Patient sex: M
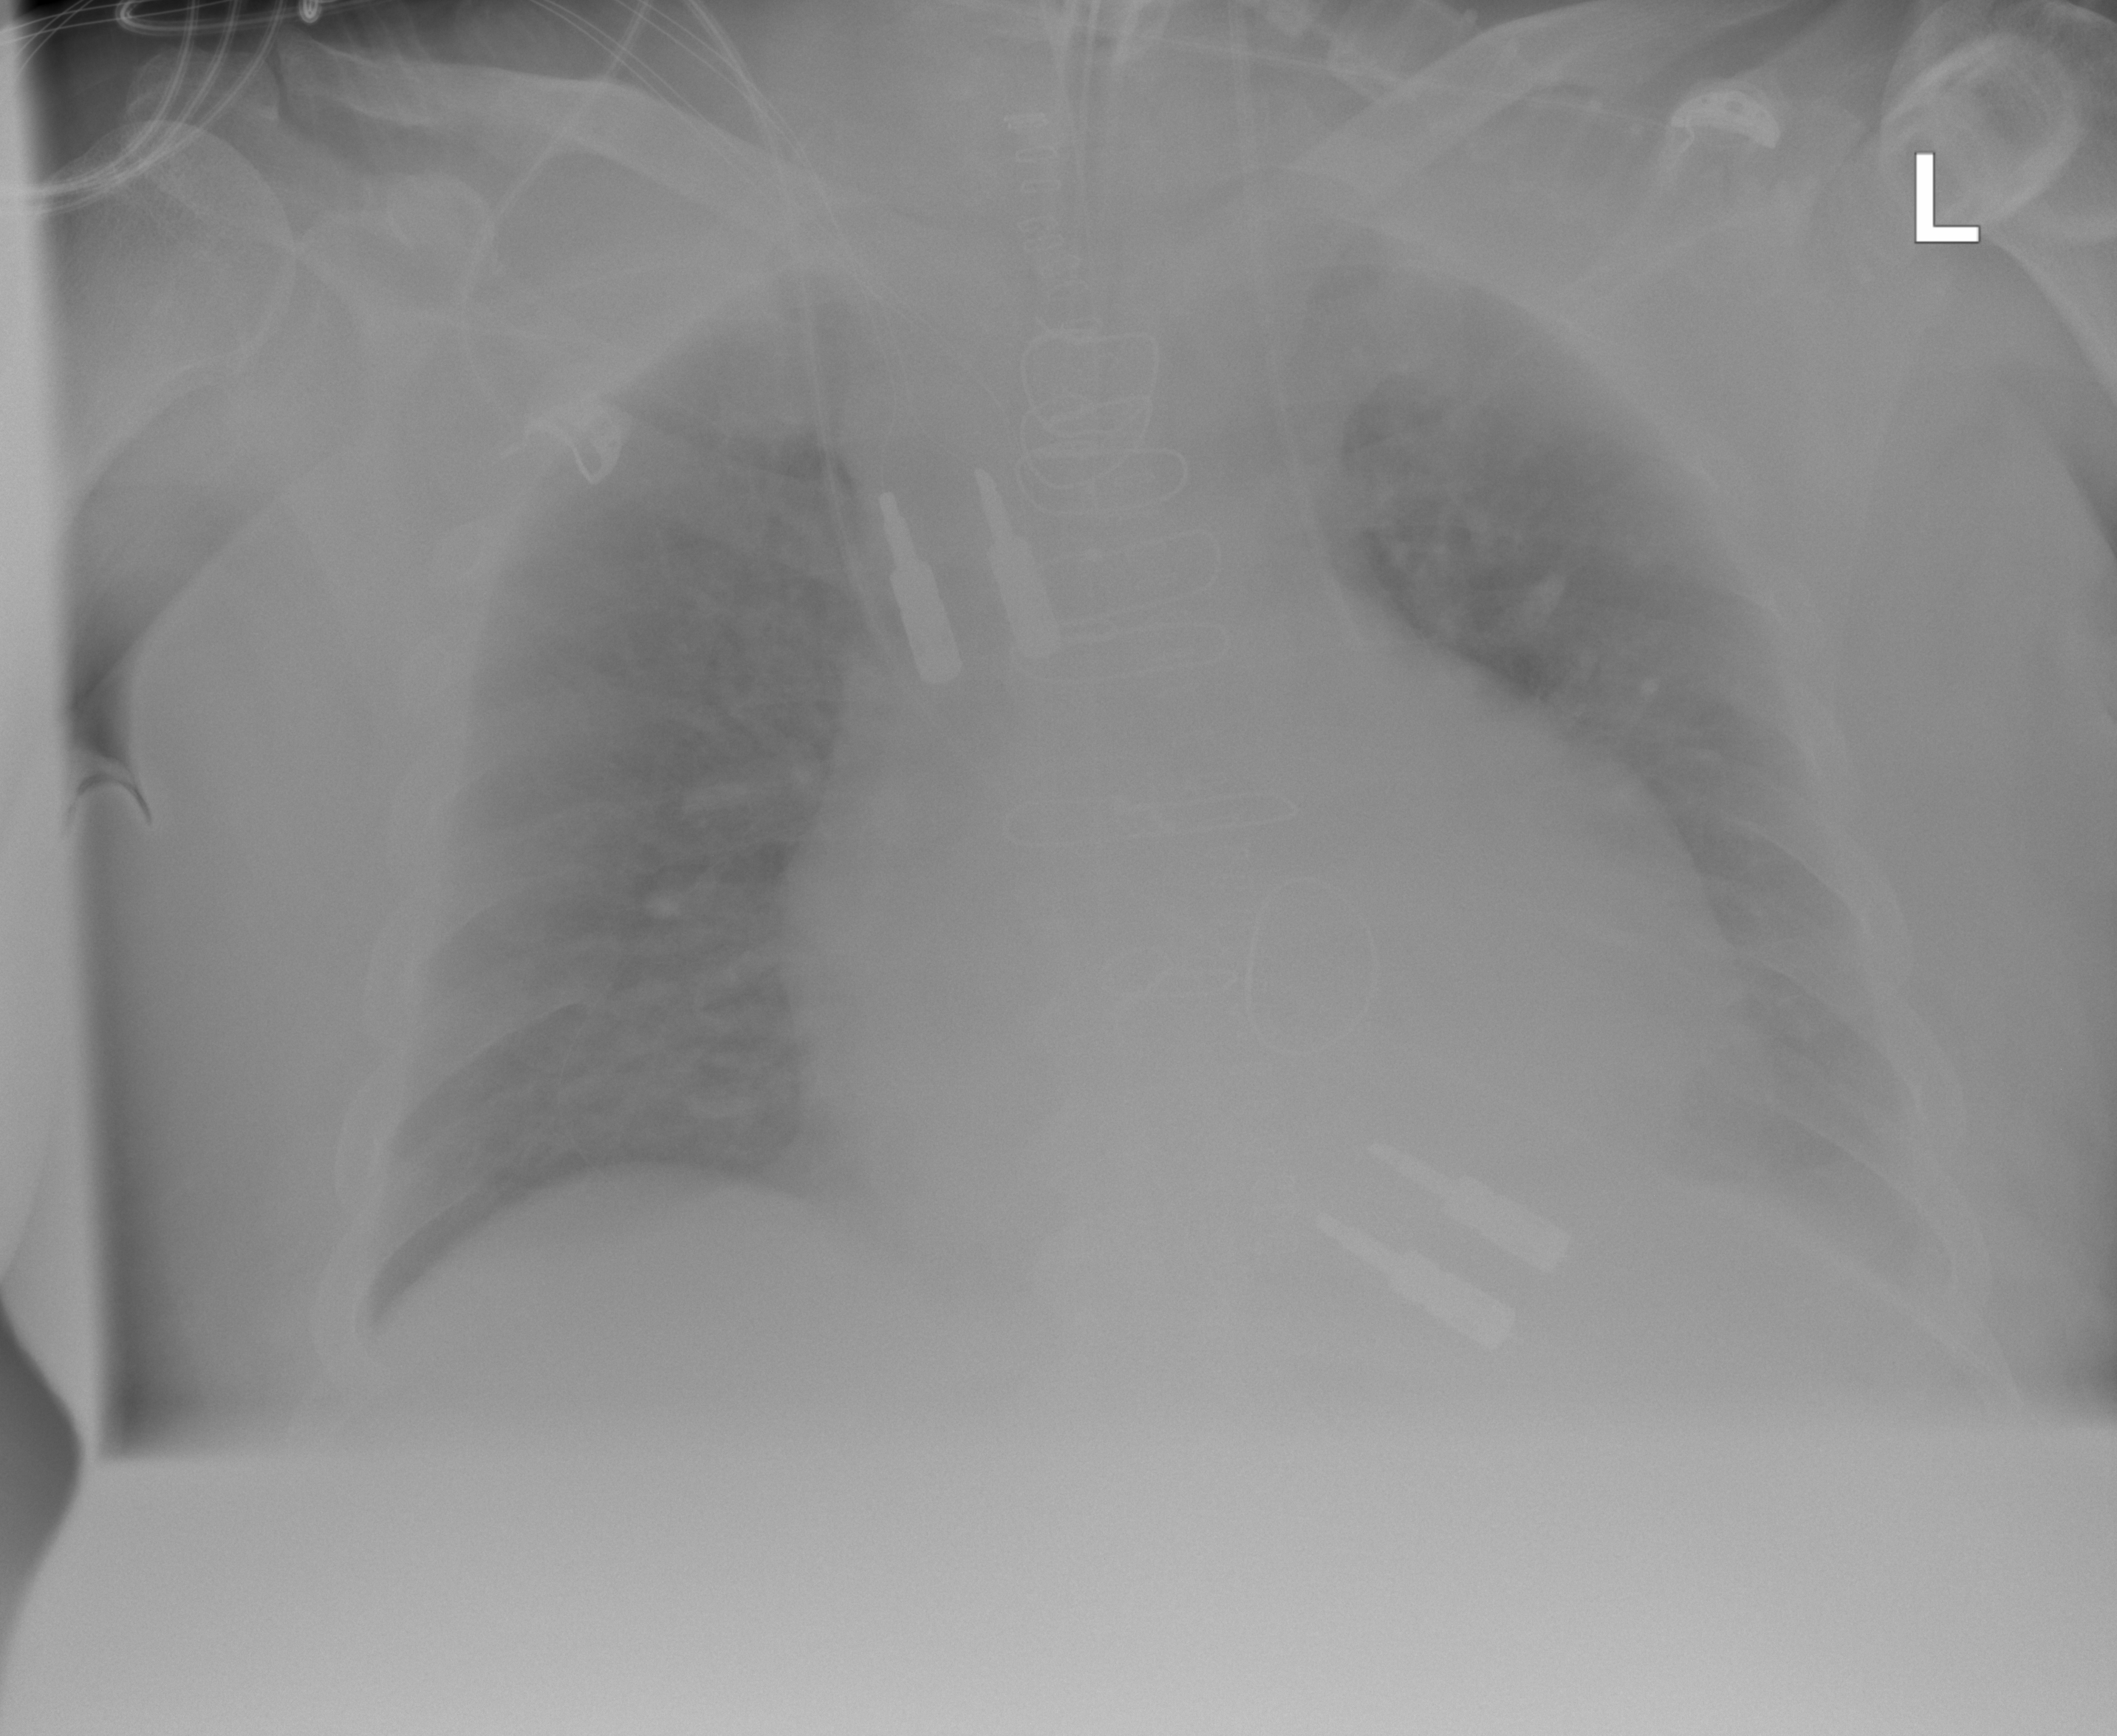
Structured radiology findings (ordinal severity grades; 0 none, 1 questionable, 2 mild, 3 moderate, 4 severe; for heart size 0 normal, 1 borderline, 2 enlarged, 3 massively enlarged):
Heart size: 2
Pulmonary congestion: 2
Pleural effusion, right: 0
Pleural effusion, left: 2
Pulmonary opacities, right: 0
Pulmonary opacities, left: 0
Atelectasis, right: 2
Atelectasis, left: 2